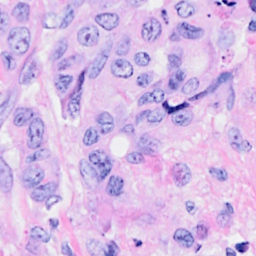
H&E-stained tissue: Breast